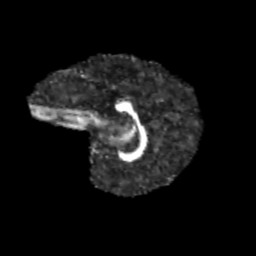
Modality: FA
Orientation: sagittal
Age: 9
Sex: female
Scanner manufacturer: siemens
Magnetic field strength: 3 T
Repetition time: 3.8 s
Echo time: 0.07 s